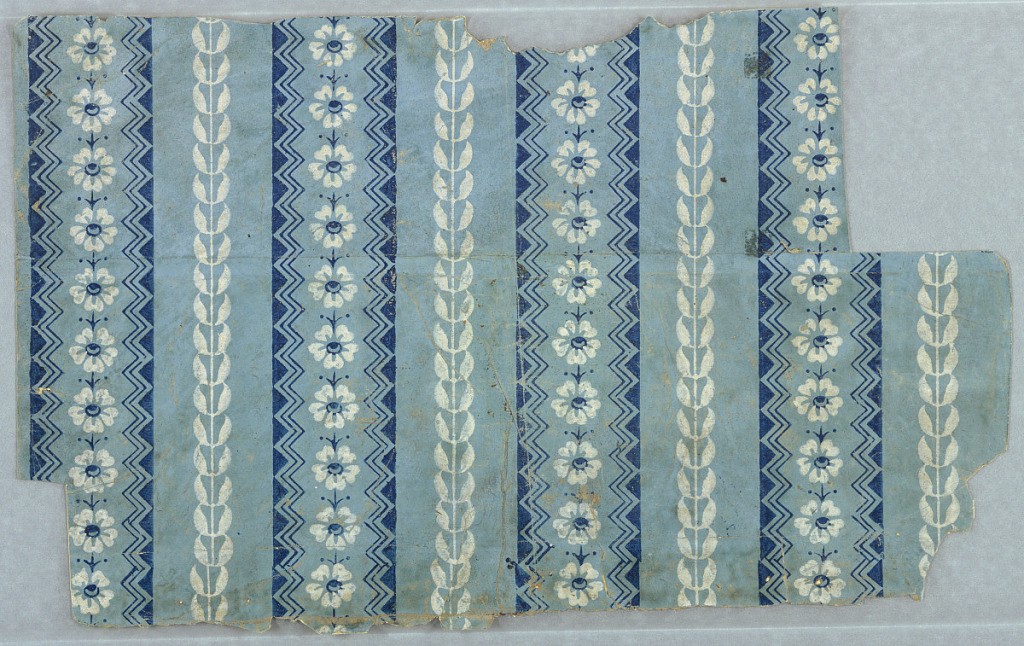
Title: Sidewall
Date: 1775–1825
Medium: Block-printed on handmade paper
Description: On light blue ground, dark blue and white floral and geometric blocks forming vertical stripes.